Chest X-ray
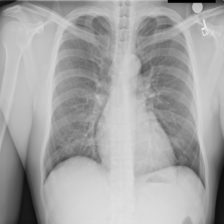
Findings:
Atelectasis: negative
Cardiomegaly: negative
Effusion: negative
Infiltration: negative
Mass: negative
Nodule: negative
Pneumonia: negative
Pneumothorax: negative
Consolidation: negative
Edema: negative
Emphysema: negative
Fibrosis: negative
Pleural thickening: negative
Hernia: negative